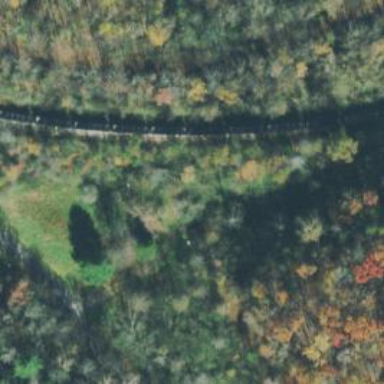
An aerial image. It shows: Railway spur service.